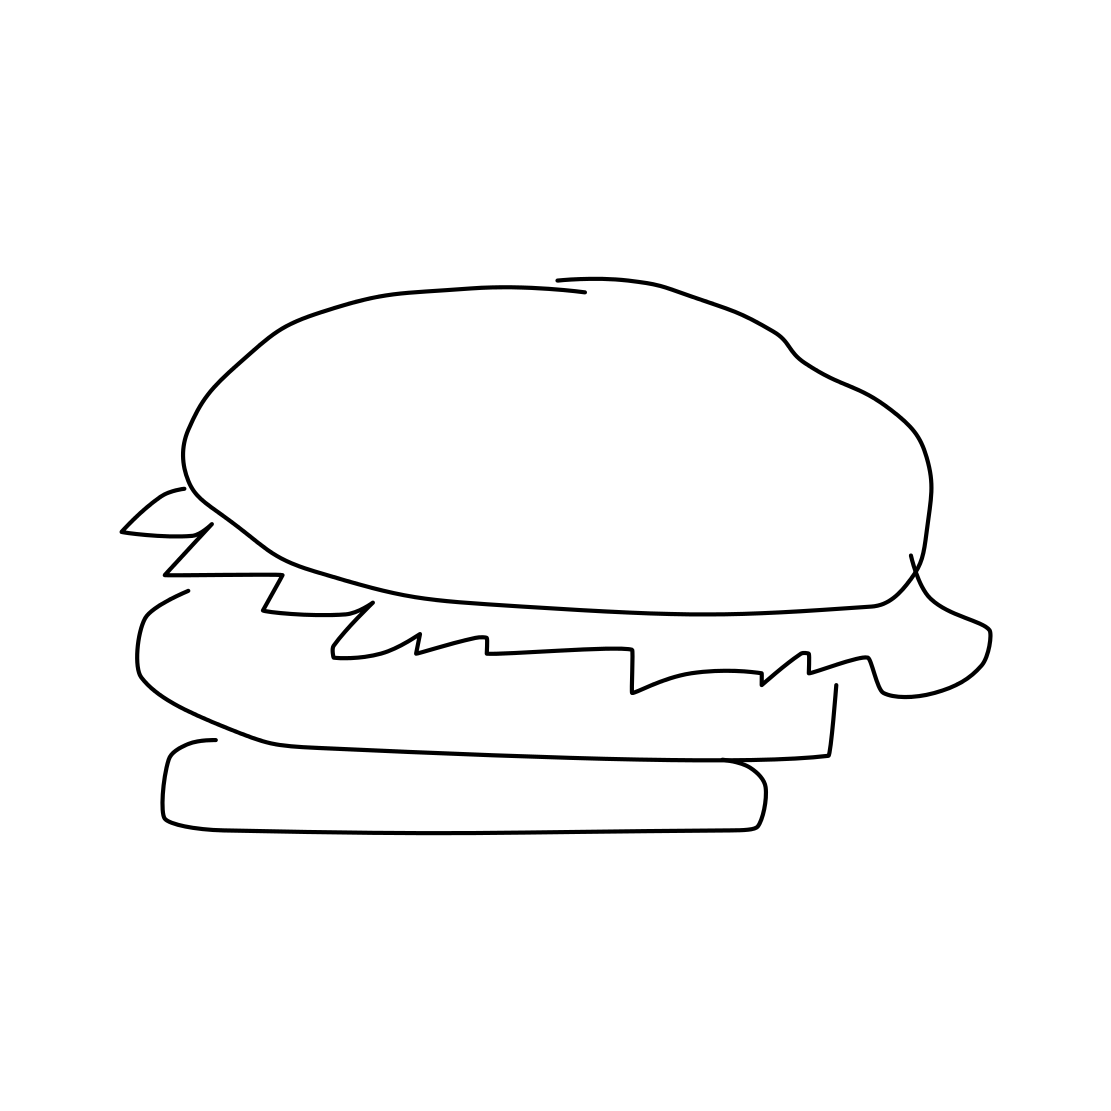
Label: hamburger